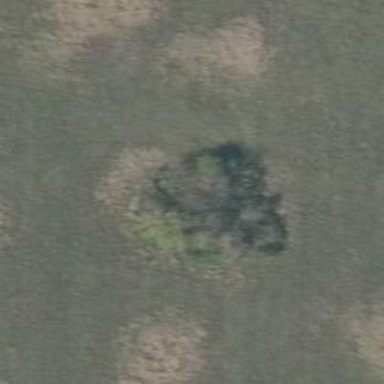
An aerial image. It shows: Patch of scrub vegetation.